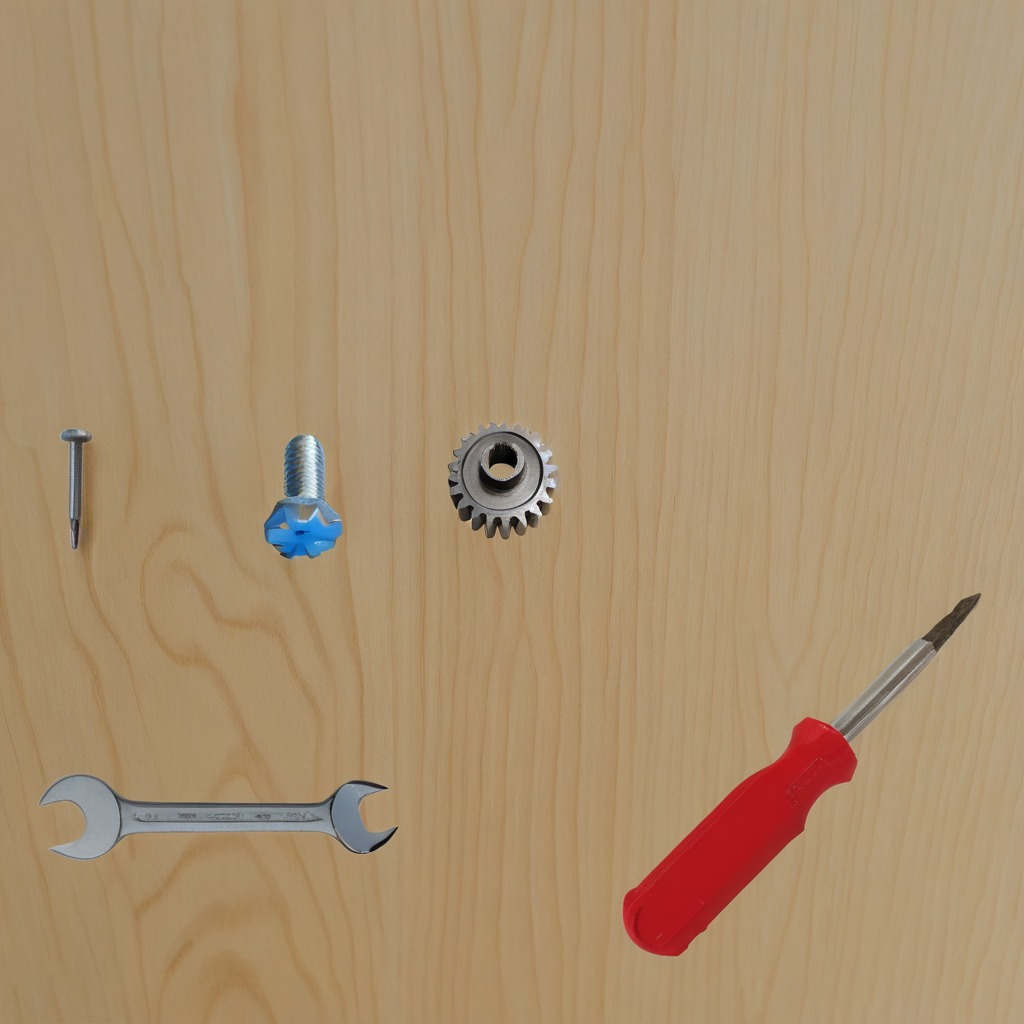
A steel gear with teeth, a metal machine screw, an iron nail, a screwdriver, and a wrench are lying on the plywood surface in a paint workshop.